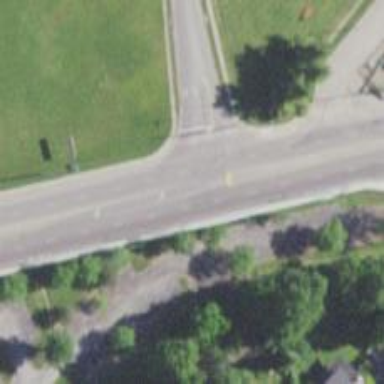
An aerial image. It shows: Unmarked crossing on cycleway road.